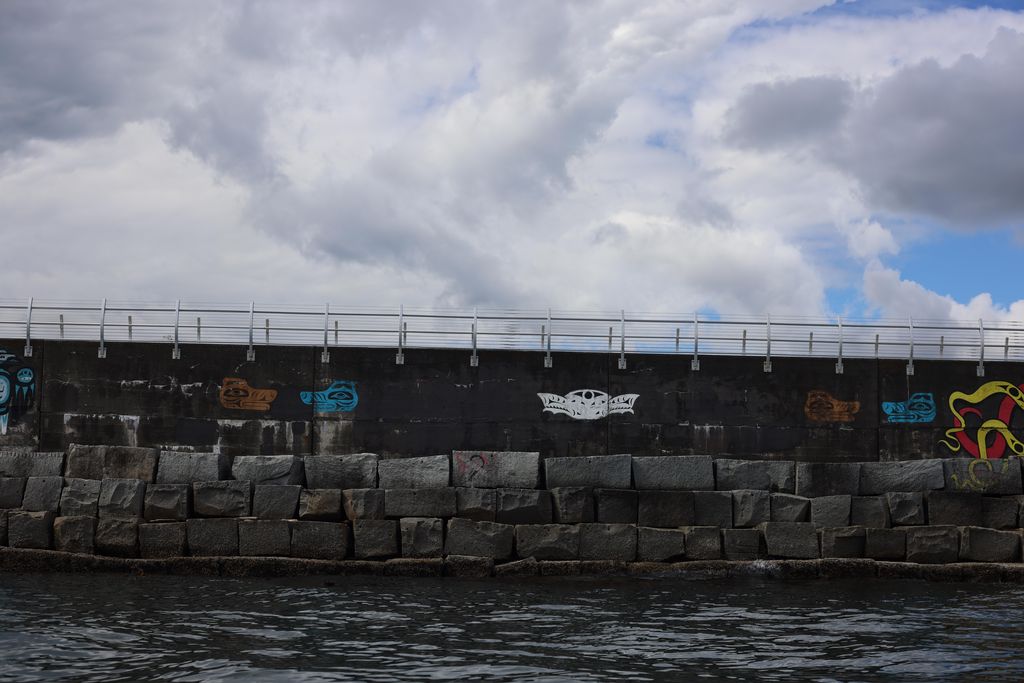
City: victoria